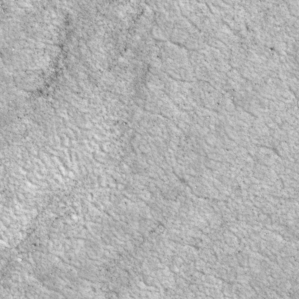
Label: non_frost